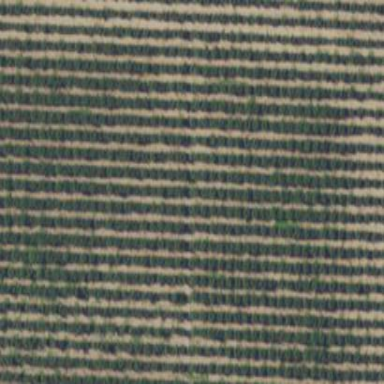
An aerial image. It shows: Orchard filled with plum trees.